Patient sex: M
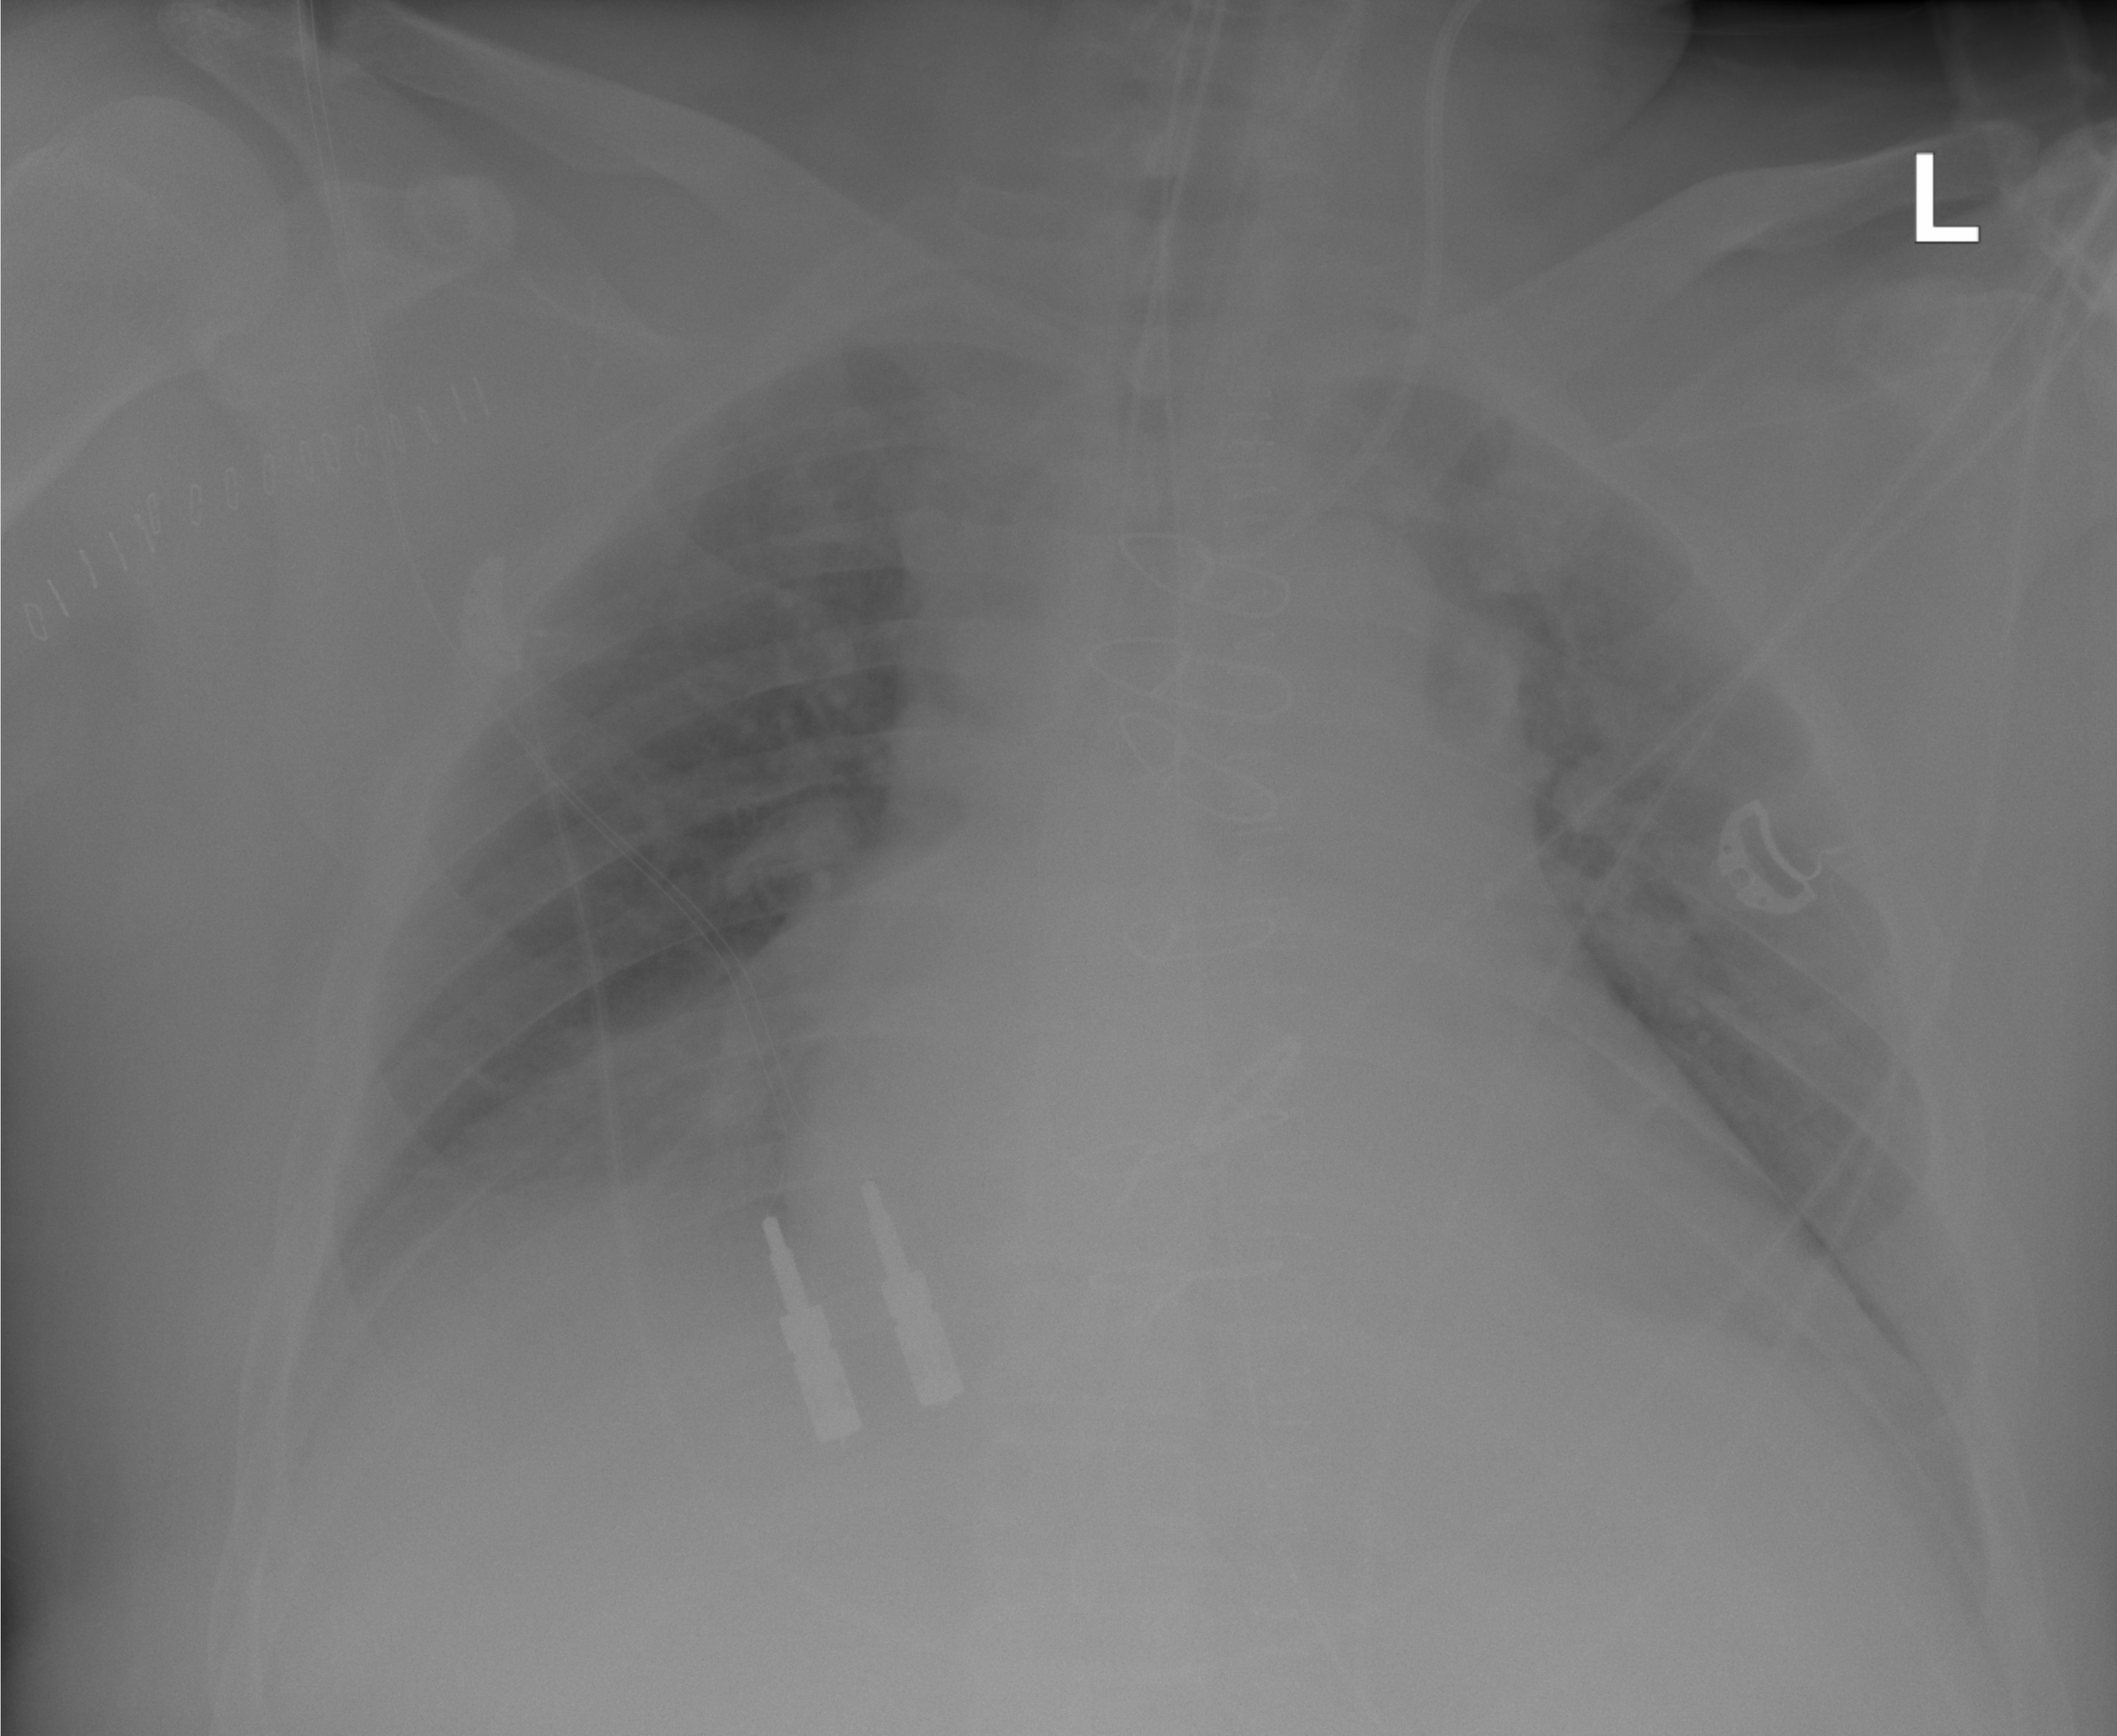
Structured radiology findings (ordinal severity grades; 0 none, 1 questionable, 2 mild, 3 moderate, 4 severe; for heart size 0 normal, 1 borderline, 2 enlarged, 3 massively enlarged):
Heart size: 2
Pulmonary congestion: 0
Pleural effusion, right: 0
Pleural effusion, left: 0
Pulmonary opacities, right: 0
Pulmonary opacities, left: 0
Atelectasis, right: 2
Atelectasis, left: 0